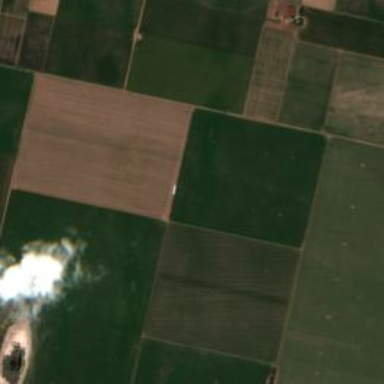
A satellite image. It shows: View of farmland.